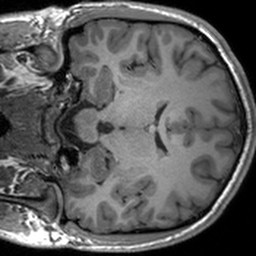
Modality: T1w
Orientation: coronal
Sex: male
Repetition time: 1.95 s
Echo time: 0.026 s